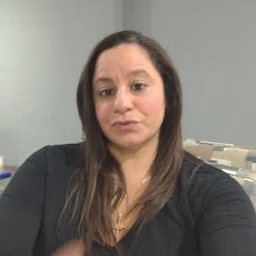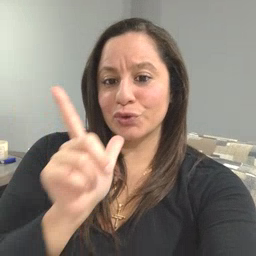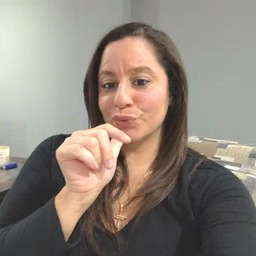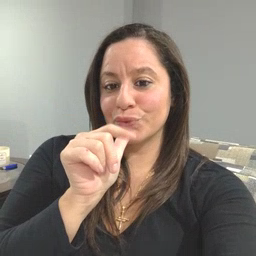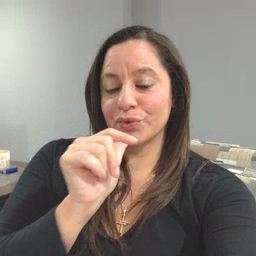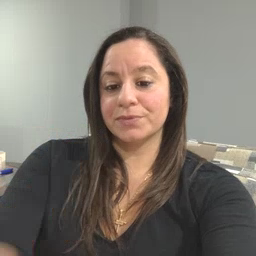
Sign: who